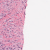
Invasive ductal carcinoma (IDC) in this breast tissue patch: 1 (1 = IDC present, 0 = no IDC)